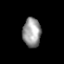
Tissue: lung
Cell type: Epithelial cells
Senescence score: 0.1963
Nuclear area (px): 526
Mean DAPI intensity: 151.411